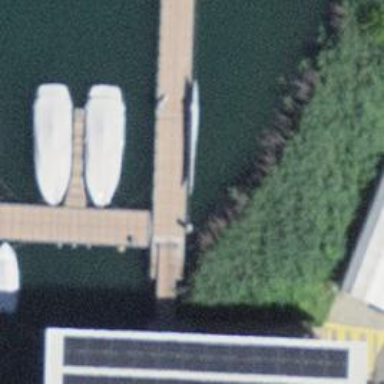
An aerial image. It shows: Pier with mooring facilities.